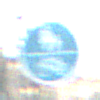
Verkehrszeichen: GemeinsamerGehUndRadweg
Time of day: SunriseSunset
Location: Outdoor (Nature)
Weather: Clear
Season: Winter
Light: Natural